Question: In MS SQL 2008 Management Studio, I'm trying to deny certain columns/fields in a table to a specific user.
To do this, I right click on the DB, expand "Security" and then expand "Users".
Once I've selected the user in question, I then right click and choose "Properties".
The next step is to then choose the page "Securables" and then choose the "Select" Permission. This is followed by clicking on "Column Permissions"

Once I've chosen the fields that I want to deny access to for the selected user, I then hit Script, so I can see the T-SQL in a new query window (you can refer to the same image above. The Script is on the top of the window).
So here's my question: the resulting script seems to duplicate each action twice.
For example, here's what it looks like:
'''
use [master_table]
GO
DENY SELECT ON [dbo].[Table_Main] ([DatabaseConnectionString]) TO [Testing_Login]
GO
use [master_table]
GO
DENY SELECT ON [dbo].[Table_Main] ([DBUserName]) TO [Testing_Login]
GO
use [master_table]
GO
DENY SELECT ON [dbo].[Table_Main] ([DBPassword]) TO [Testing_Login]
GO
use [master_table]
GO
DENY SELECT ON [dbo].[Table_Main] ([DatabaseConnectionString]) TO [Testing_Login]
GO
use [master_table]
GO
DENY SELECT ON [dbo].[Table_Main] ([DBUserName]) TO [Testing_Login]
GO
use [master_table]
GO
DENY SELECT ON [dbo].[Table_Main] ([DBPassword]) TO [Testing_Login]
GO
'''
Any idea why it does this? We have a number of tables that I want to match the permissions for and was thinking of using a CURSOR to do this. But I don't know if I should include the above script as is in my procedure or if it's safe to remove the duplicate statements.
Please let me know what you think.
Thanks
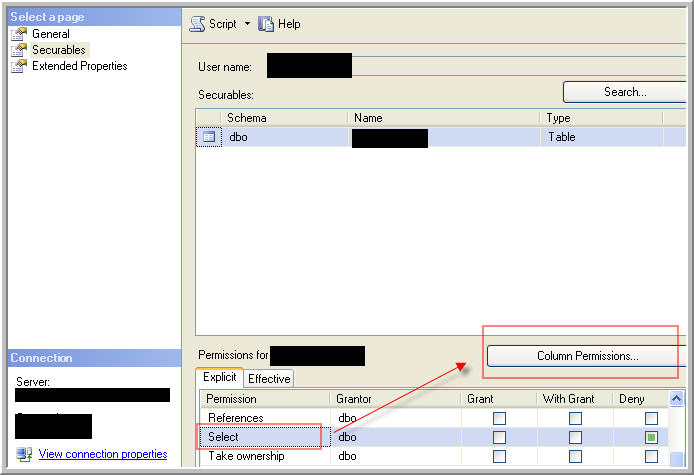
Answer: I tried the same in SSMS 2008 R2 and got the same duplicate scripts for each column in the table. It seems to be an issue with SSMS. I don't see any reason why you need to include the duplicate script. I would suggest that you can ignore them.
You might want to report this issue at <URL> website.
Looks like there was a similar issue report at the website. It is still listed as Active.
<URL>s